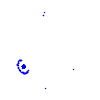
Particle: proton